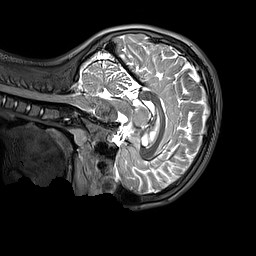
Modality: T2w
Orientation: sagittal
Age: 12
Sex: female
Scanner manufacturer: siemens
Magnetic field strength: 3 T
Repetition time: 3.2 s
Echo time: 0.408 s